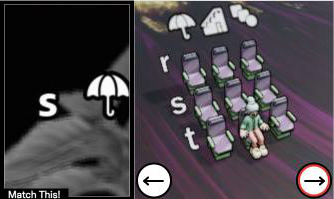
Task: seats
Answer: no